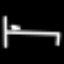
Label: bed